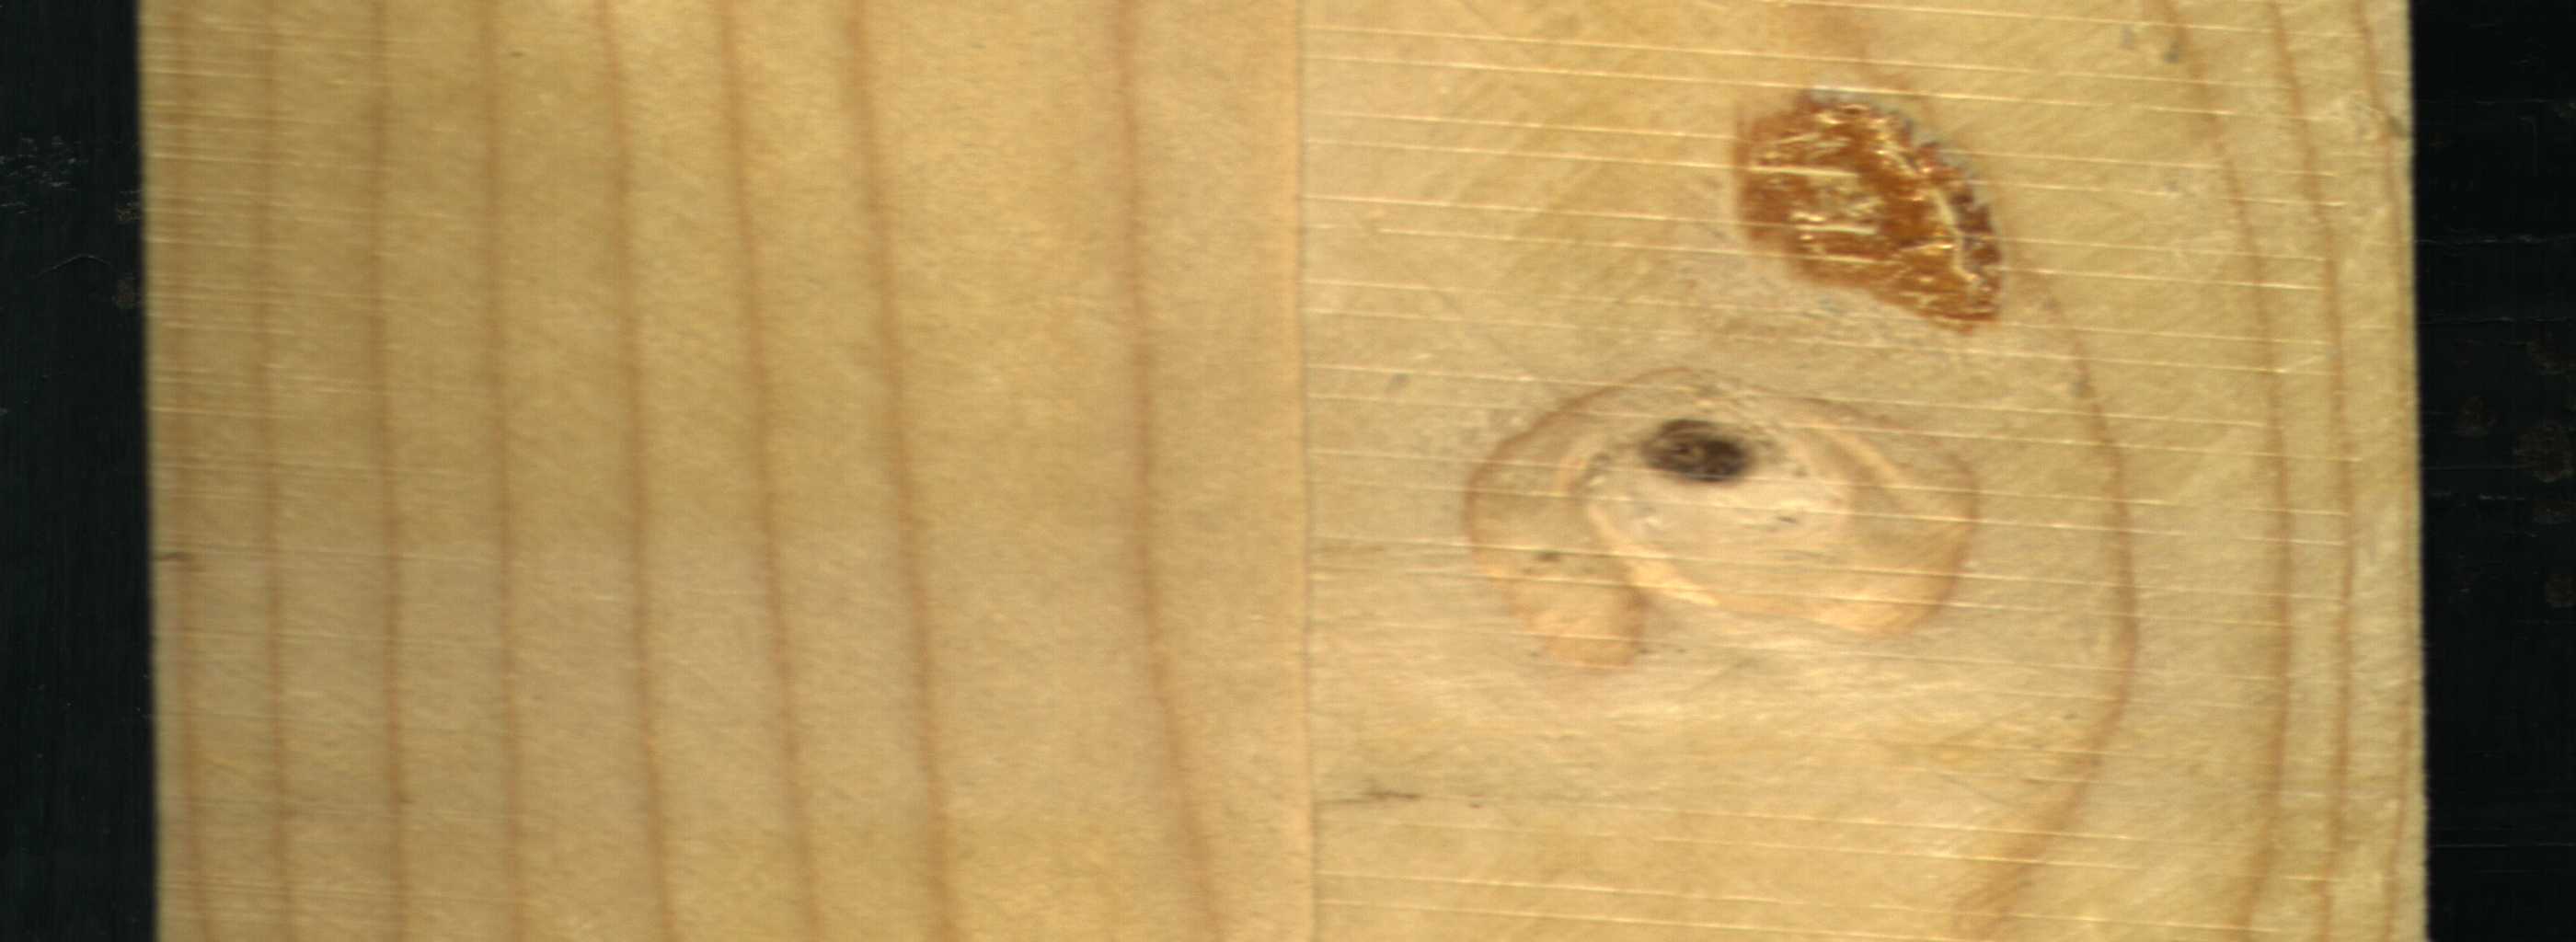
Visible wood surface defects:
resin
Dead_Knot